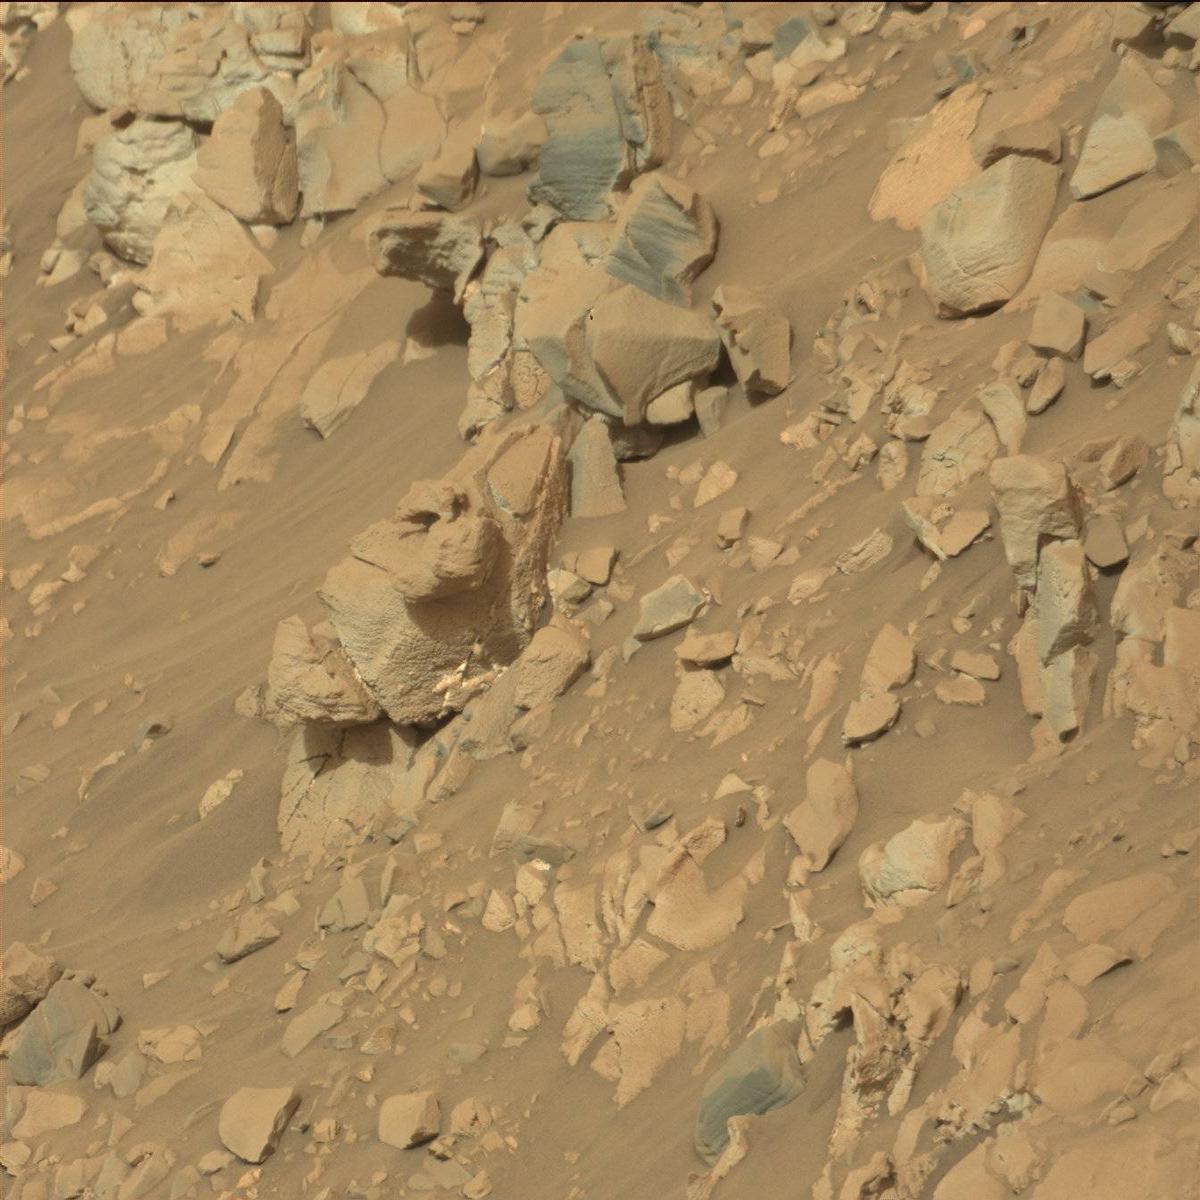
Terrain classes present: Bedrock, Sand / Soil